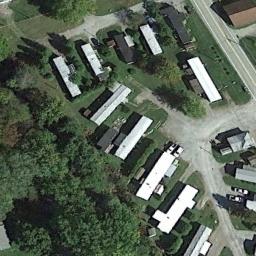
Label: mobile_home_park